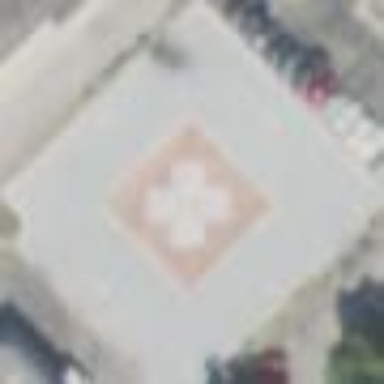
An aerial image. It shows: Image of helipad at airport.